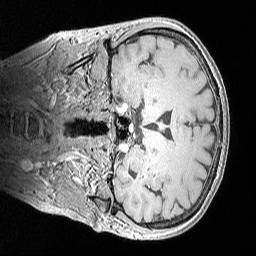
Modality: MP2RAGE
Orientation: coronal
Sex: female
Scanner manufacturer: siemens
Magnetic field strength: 3 T
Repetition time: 5 s
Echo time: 0.00292 s